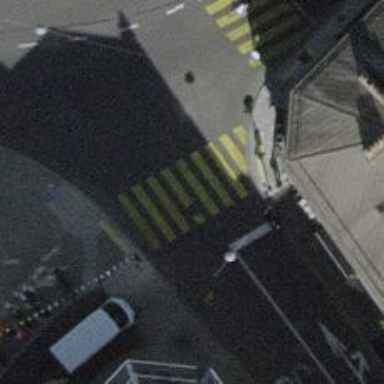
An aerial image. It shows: Road crossing with traffic signals.